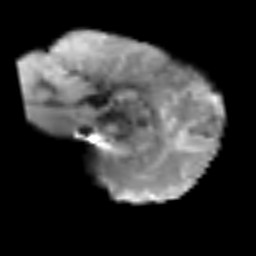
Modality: T2w
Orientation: sagittal
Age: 49
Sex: male
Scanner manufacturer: siemens
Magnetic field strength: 3 T
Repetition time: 3.2 s
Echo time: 0.081 s